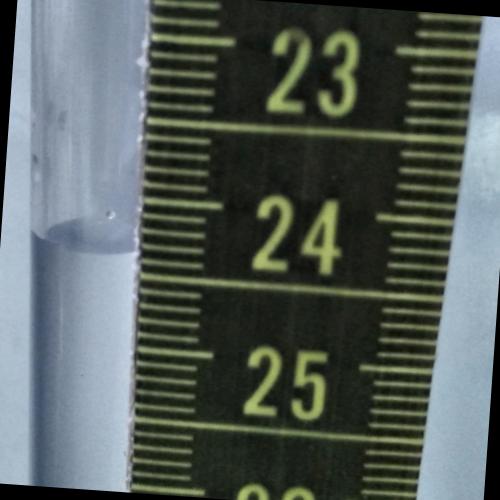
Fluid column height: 24.4 cm